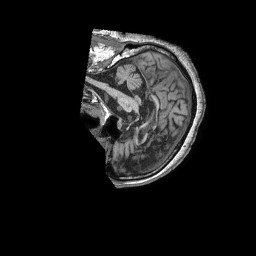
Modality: T1w
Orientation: sagittal
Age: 67
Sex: male
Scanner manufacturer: philips
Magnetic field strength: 1.5 T
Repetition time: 0.007378 s
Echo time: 0.003368 s